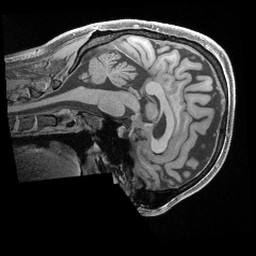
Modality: T1w
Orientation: sagittal
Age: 29
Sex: male
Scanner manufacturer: siemens
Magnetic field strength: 3 T
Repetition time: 2.4 s
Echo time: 0.00241 s